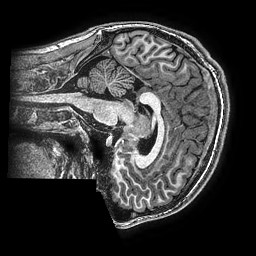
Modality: T1w
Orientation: sagittal
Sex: male
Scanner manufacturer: ge
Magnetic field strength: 3 T
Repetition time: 0.00766 s
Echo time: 0.003476 s